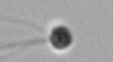
Label: flagellate